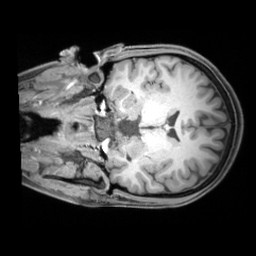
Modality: T1w
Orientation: coronal
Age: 23
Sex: female
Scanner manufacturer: siemens
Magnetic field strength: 3 T
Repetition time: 1.97 s
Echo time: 0.00206 s